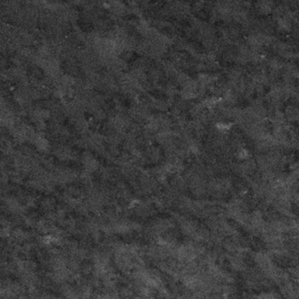
Label: frost